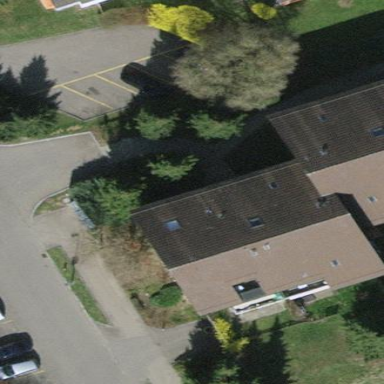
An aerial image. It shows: Tile-roofed apartment building.